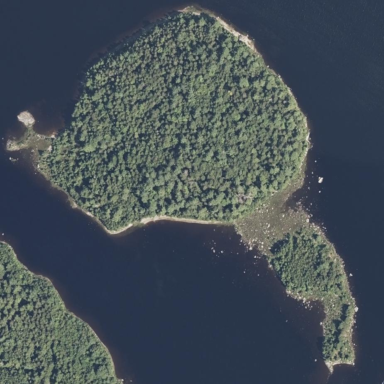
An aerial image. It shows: Image showing island.